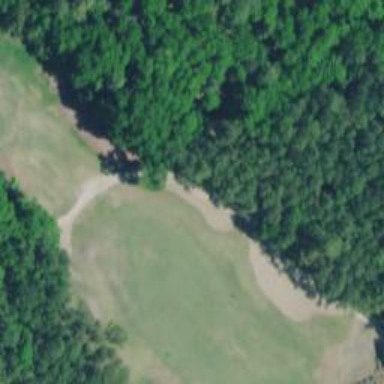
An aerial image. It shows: Sand bunker on golf course.